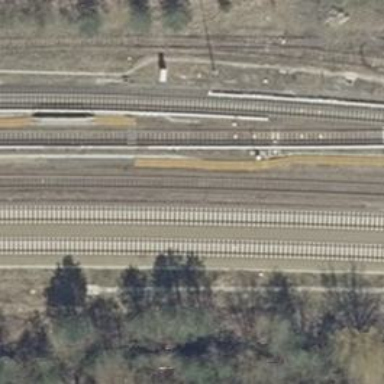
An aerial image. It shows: Railway signal.